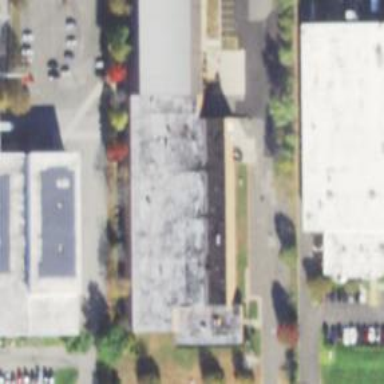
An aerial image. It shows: Commercial building.